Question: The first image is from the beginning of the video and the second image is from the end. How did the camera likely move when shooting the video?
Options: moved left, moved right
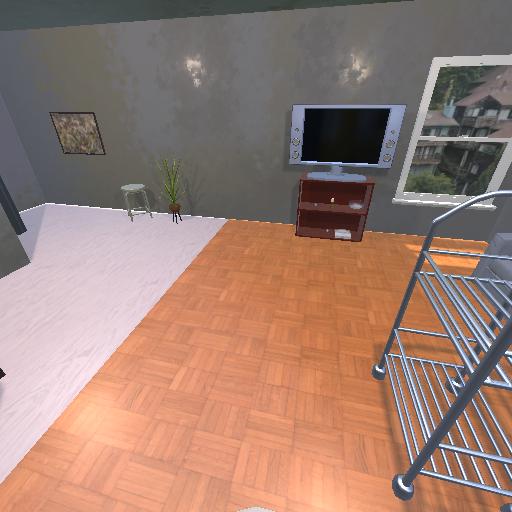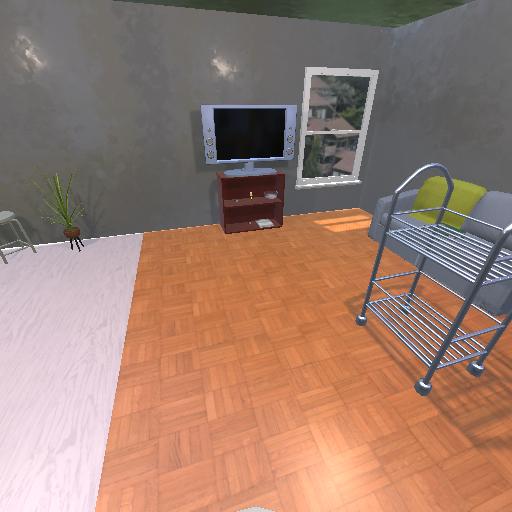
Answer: moved left